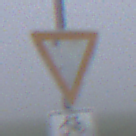
Verkehrszeichen: VorfahrtGewaehren
Zusatzzeichen unten: RichtungsangabeDurchPfeile9
Umgebung: Outdoor, RoadRail
Tageszeit: MorningAfternoon
Wetter: Overcast
Licht: Natural
Jahreszeit: NotSpecified
Kontrast: LowContrast